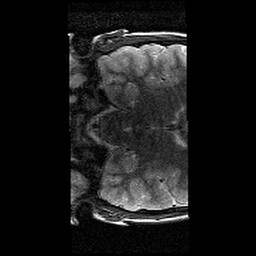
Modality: T2w
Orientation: coronal
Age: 13
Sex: female
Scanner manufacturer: siemens
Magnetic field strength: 3 T
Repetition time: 9.23 s
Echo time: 0.067 s